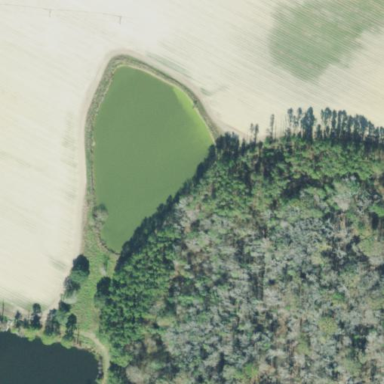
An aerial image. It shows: Serene pond surrounded by nature.